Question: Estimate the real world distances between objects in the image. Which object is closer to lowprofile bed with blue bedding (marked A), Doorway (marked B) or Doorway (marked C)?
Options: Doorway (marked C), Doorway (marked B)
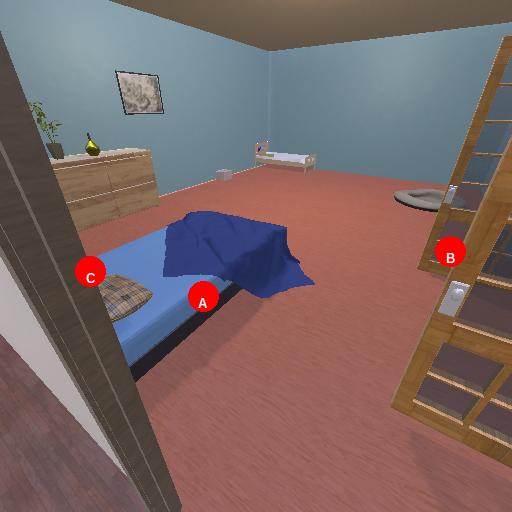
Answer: Doorway (marked C)